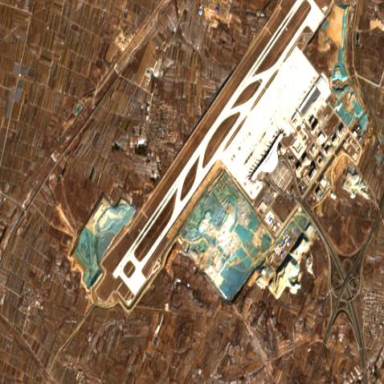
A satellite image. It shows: International aerodrome airport.